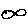
Label: fish